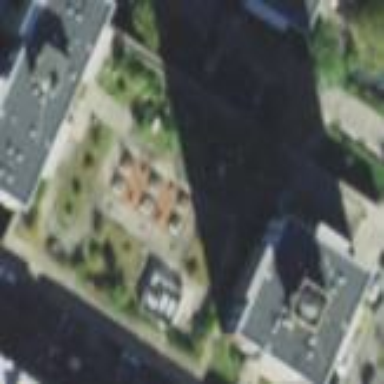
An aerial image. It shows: Flat-roofed building part used for parking.